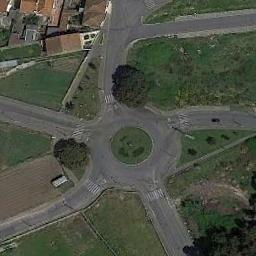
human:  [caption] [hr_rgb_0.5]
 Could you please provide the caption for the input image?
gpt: The roundabout is surrounded by grass .

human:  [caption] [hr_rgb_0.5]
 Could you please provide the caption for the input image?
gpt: The roundabout connects five roads and some houses are next to the roundabout .

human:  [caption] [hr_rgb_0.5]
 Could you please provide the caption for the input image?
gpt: There are several moving vehicles on the road at the roundabout, There are several buildings and some trees and some lawns around the roundabout .

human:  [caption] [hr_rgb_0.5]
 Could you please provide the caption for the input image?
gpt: The roundabout is on the grass next to trees and buildings .

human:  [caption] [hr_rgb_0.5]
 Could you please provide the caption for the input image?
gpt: There are some green lawns around the roundabout .